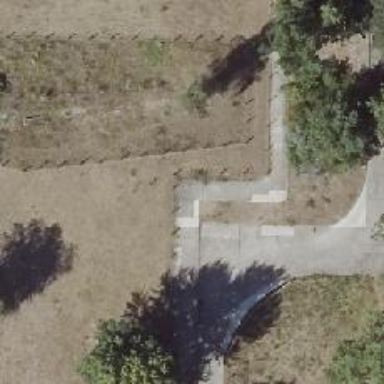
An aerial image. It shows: Concrete footway.